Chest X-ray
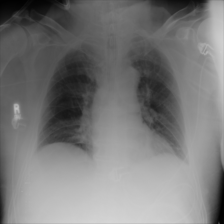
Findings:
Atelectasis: negative
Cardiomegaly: negative
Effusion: negative
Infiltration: negative
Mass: negative
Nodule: negative
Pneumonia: negative
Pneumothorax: negative
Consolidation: negative
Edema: negative
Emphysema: negative
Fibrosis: negative
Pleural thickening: negative
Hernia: negative